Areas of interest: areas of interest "Zoo"
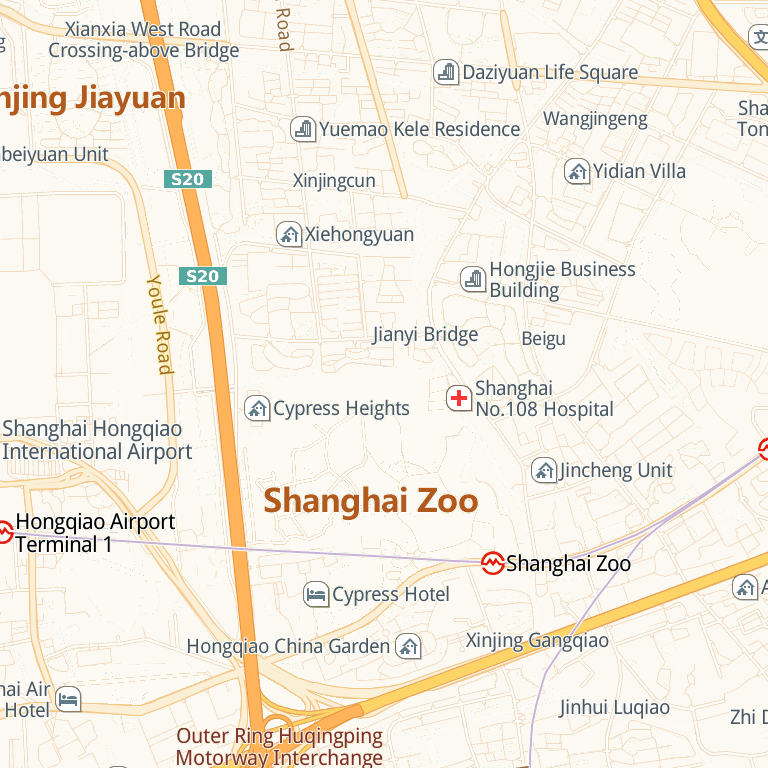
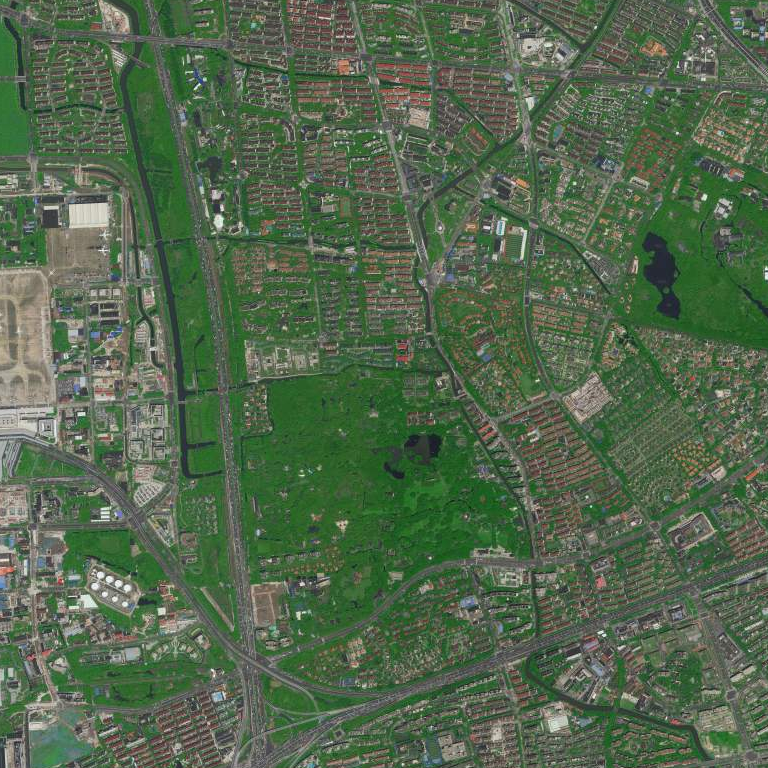